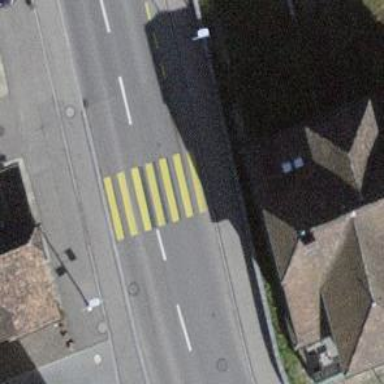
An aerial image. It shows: Uncontrolled zebra crossing on the road.